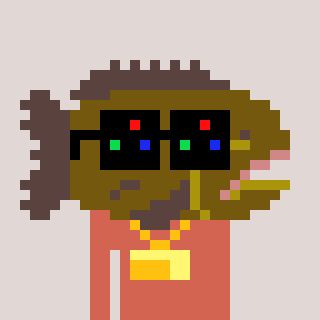
a pixel art character with square black sunglasses, a grouper-shaped head and a peachy-colored body on a warm background